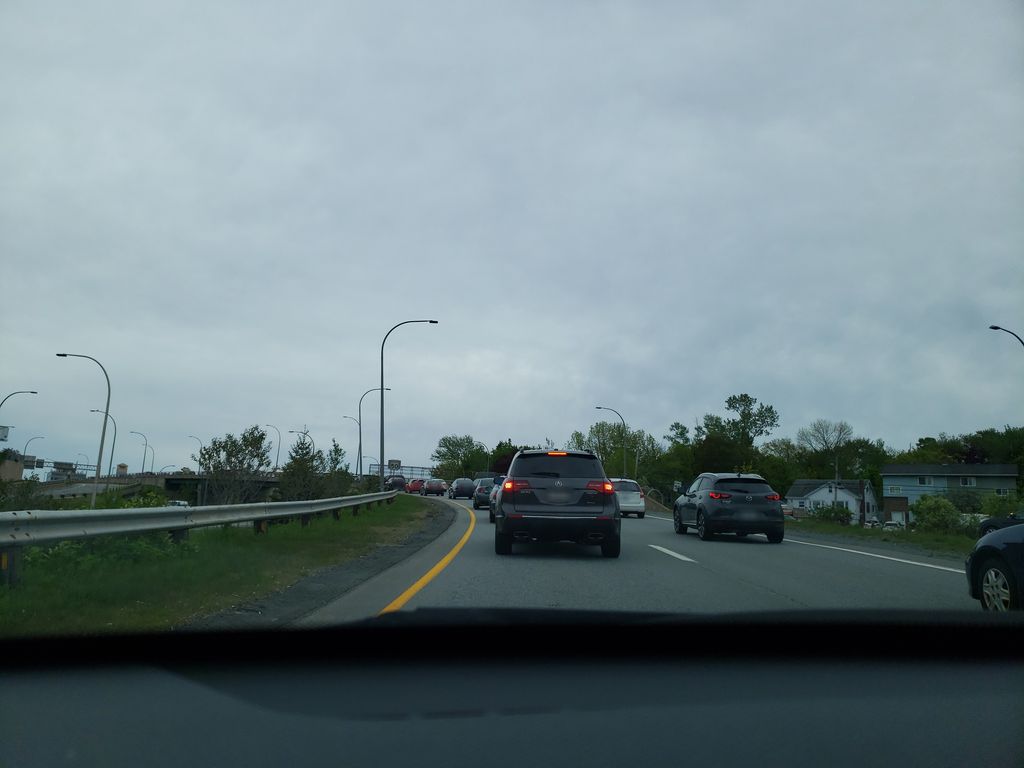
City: halifax